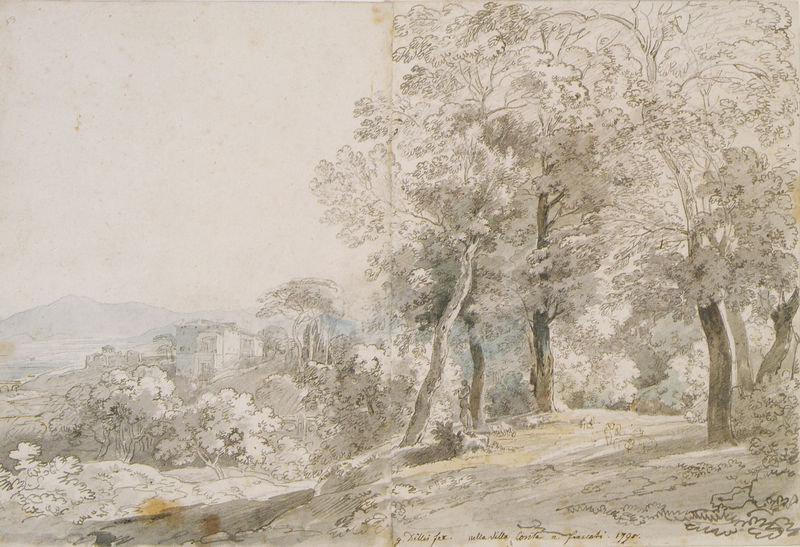
Titel: Villa Conti in Frascati
Künstler: Johann Georg von Dillis
Standort: München
Institution: Staatliche Graphische Sammlung
Schlagwörter: baum, berg, blau, blätter, feder, gemälde, himmel, laub, mann, meer, schatten, wasser, wolken, aquarell, baumstämme, bäume, gelb, grün, landschaft, see, stadt, äste, braun, fenster, frau, grau, hell, licht, skizze, weiss, zeichnung, ausblick, gebäude, gras, haus, schnee, weg, wiese, blass, mensch, signatur, ast, baumstamm, felder, ferne, horizont, häuser, hügel, natur, stamm, busch, büsche, gebüsch, sträucher, wiesen, blatt, tal, wald, aussicht, farbig, schrift, papier, italien, perspektive, süden, studie, berge, gebirge, hang, dorf, grafik, graphik, sepia, blue, hall, black, gray, green, grey, painting, brown, jahreszahl, bucht, panorama, laviert, tusche, ruine, burg, kloster, druck, radierung, text, bleistift, tinte, fleck, flecken, villa, man, sky, stone, tree, wanderer, building, field, hill, hills, house, landscape, mountain, mountains, nature, distance, horizon, houses, trees, grad, himel, forest, grass, light, bushes, view, hänge, drawing, umbra, black and white, texture, castle, shadow, dogs, sketch, glass, meadow, bezeichnung, legende, sunlight, italy, person, valley, city, wag, glade, leaves, trunk, ink, buildings, manor, watercolor, watercolour, coloriert, aquarel, signature, pencil, skizzenhaft, staffelung, naturstudie, bush, branches, figure, leaf, pale, travel, forrest, sheep, shrubs, bäumebaum, stones, bildaufbau, vista, grand tour, tour, trunks, scenery, aqurelliert, 18. jahrhundert, 1791, 1798, 1790, landcape, city view, piper, jungle, clearing, pencil drawing, grean, overlook, klosteer, sceneary, \white, heorisch, bauernschaft, forrst, 2790, 199, distant castle